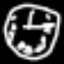
Label: clock